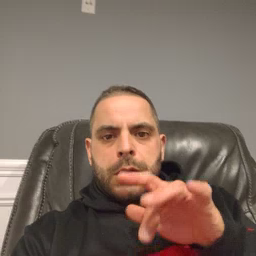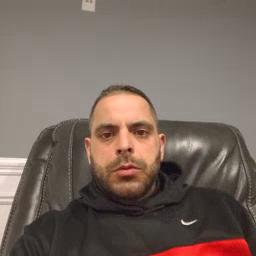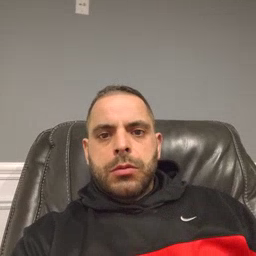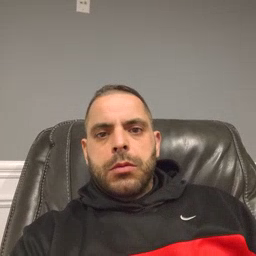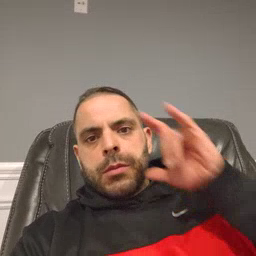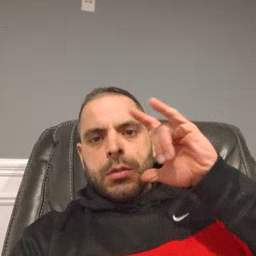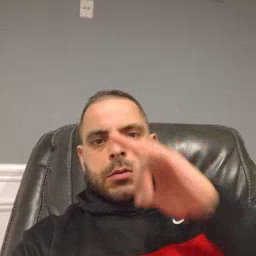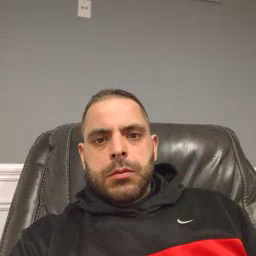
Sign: airplane